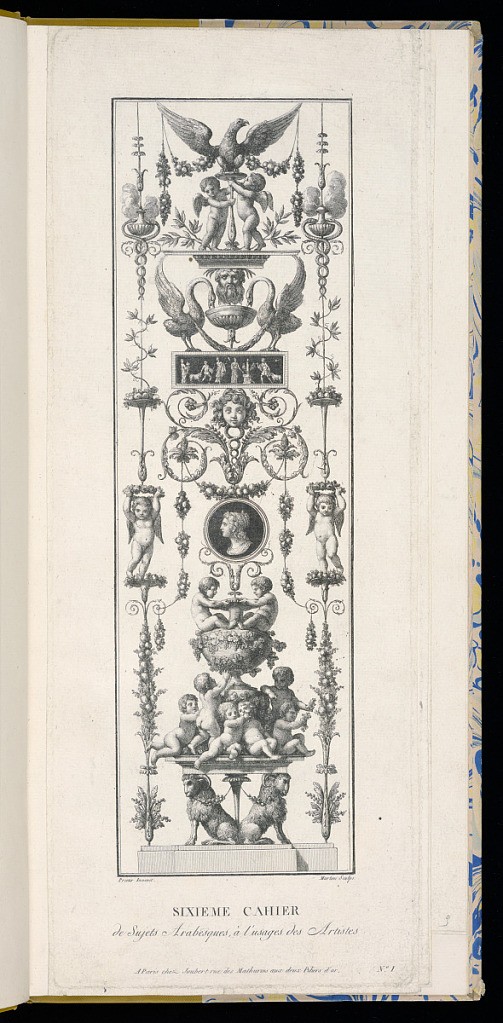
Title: Title Page
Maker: Jean-Louis Prieur the Younger, French, 1759 – 1795
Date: late 18th century
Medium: Etching and engraving on white laid paper
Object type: Bound print
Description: Sheet of vertical arabesque design featuring ancient-inspired ornament motifs including putti, garland, swans, mascaron, medallions, rinceaux, and rams. The plate is signed.